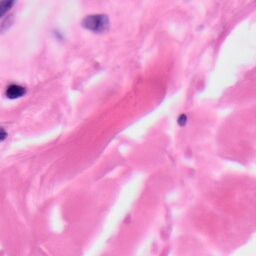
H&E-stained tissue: Skin